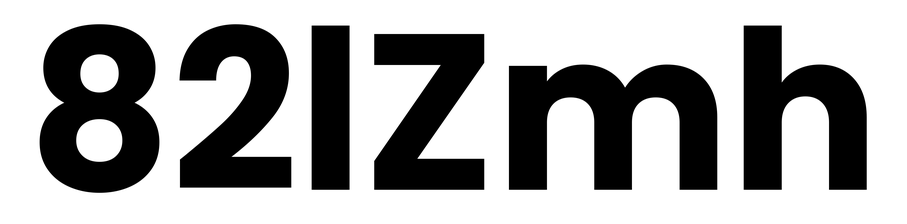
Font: Poppins-Bold